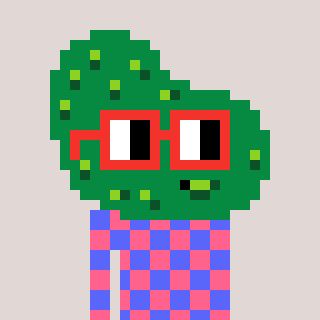
a pixel art character with square red glasses, a pickle-shaped head and a purple-colored body on a warm background